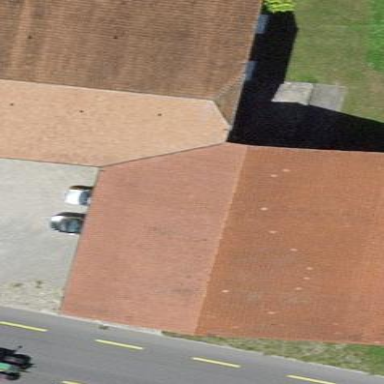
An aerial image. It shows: Garage building.